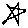
Label: star